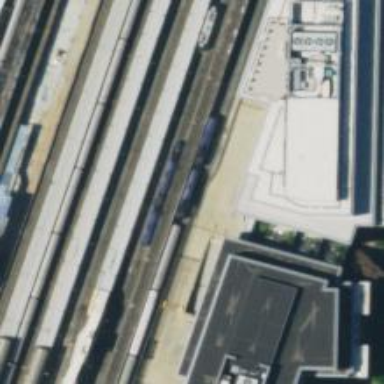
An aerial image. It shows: Platform on the railway.